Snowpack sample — Buffalo Mountain, Silverthorne, Colorado, USA (1/25/25, 10:11 AM MST)
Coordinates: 39.6222, -106.1139
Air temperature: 22 °F
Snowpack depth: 110 cm
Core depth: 30 cm
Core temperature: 42.8 °F
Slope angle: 12°, slope face: 102°
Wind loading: high
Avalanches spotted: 0
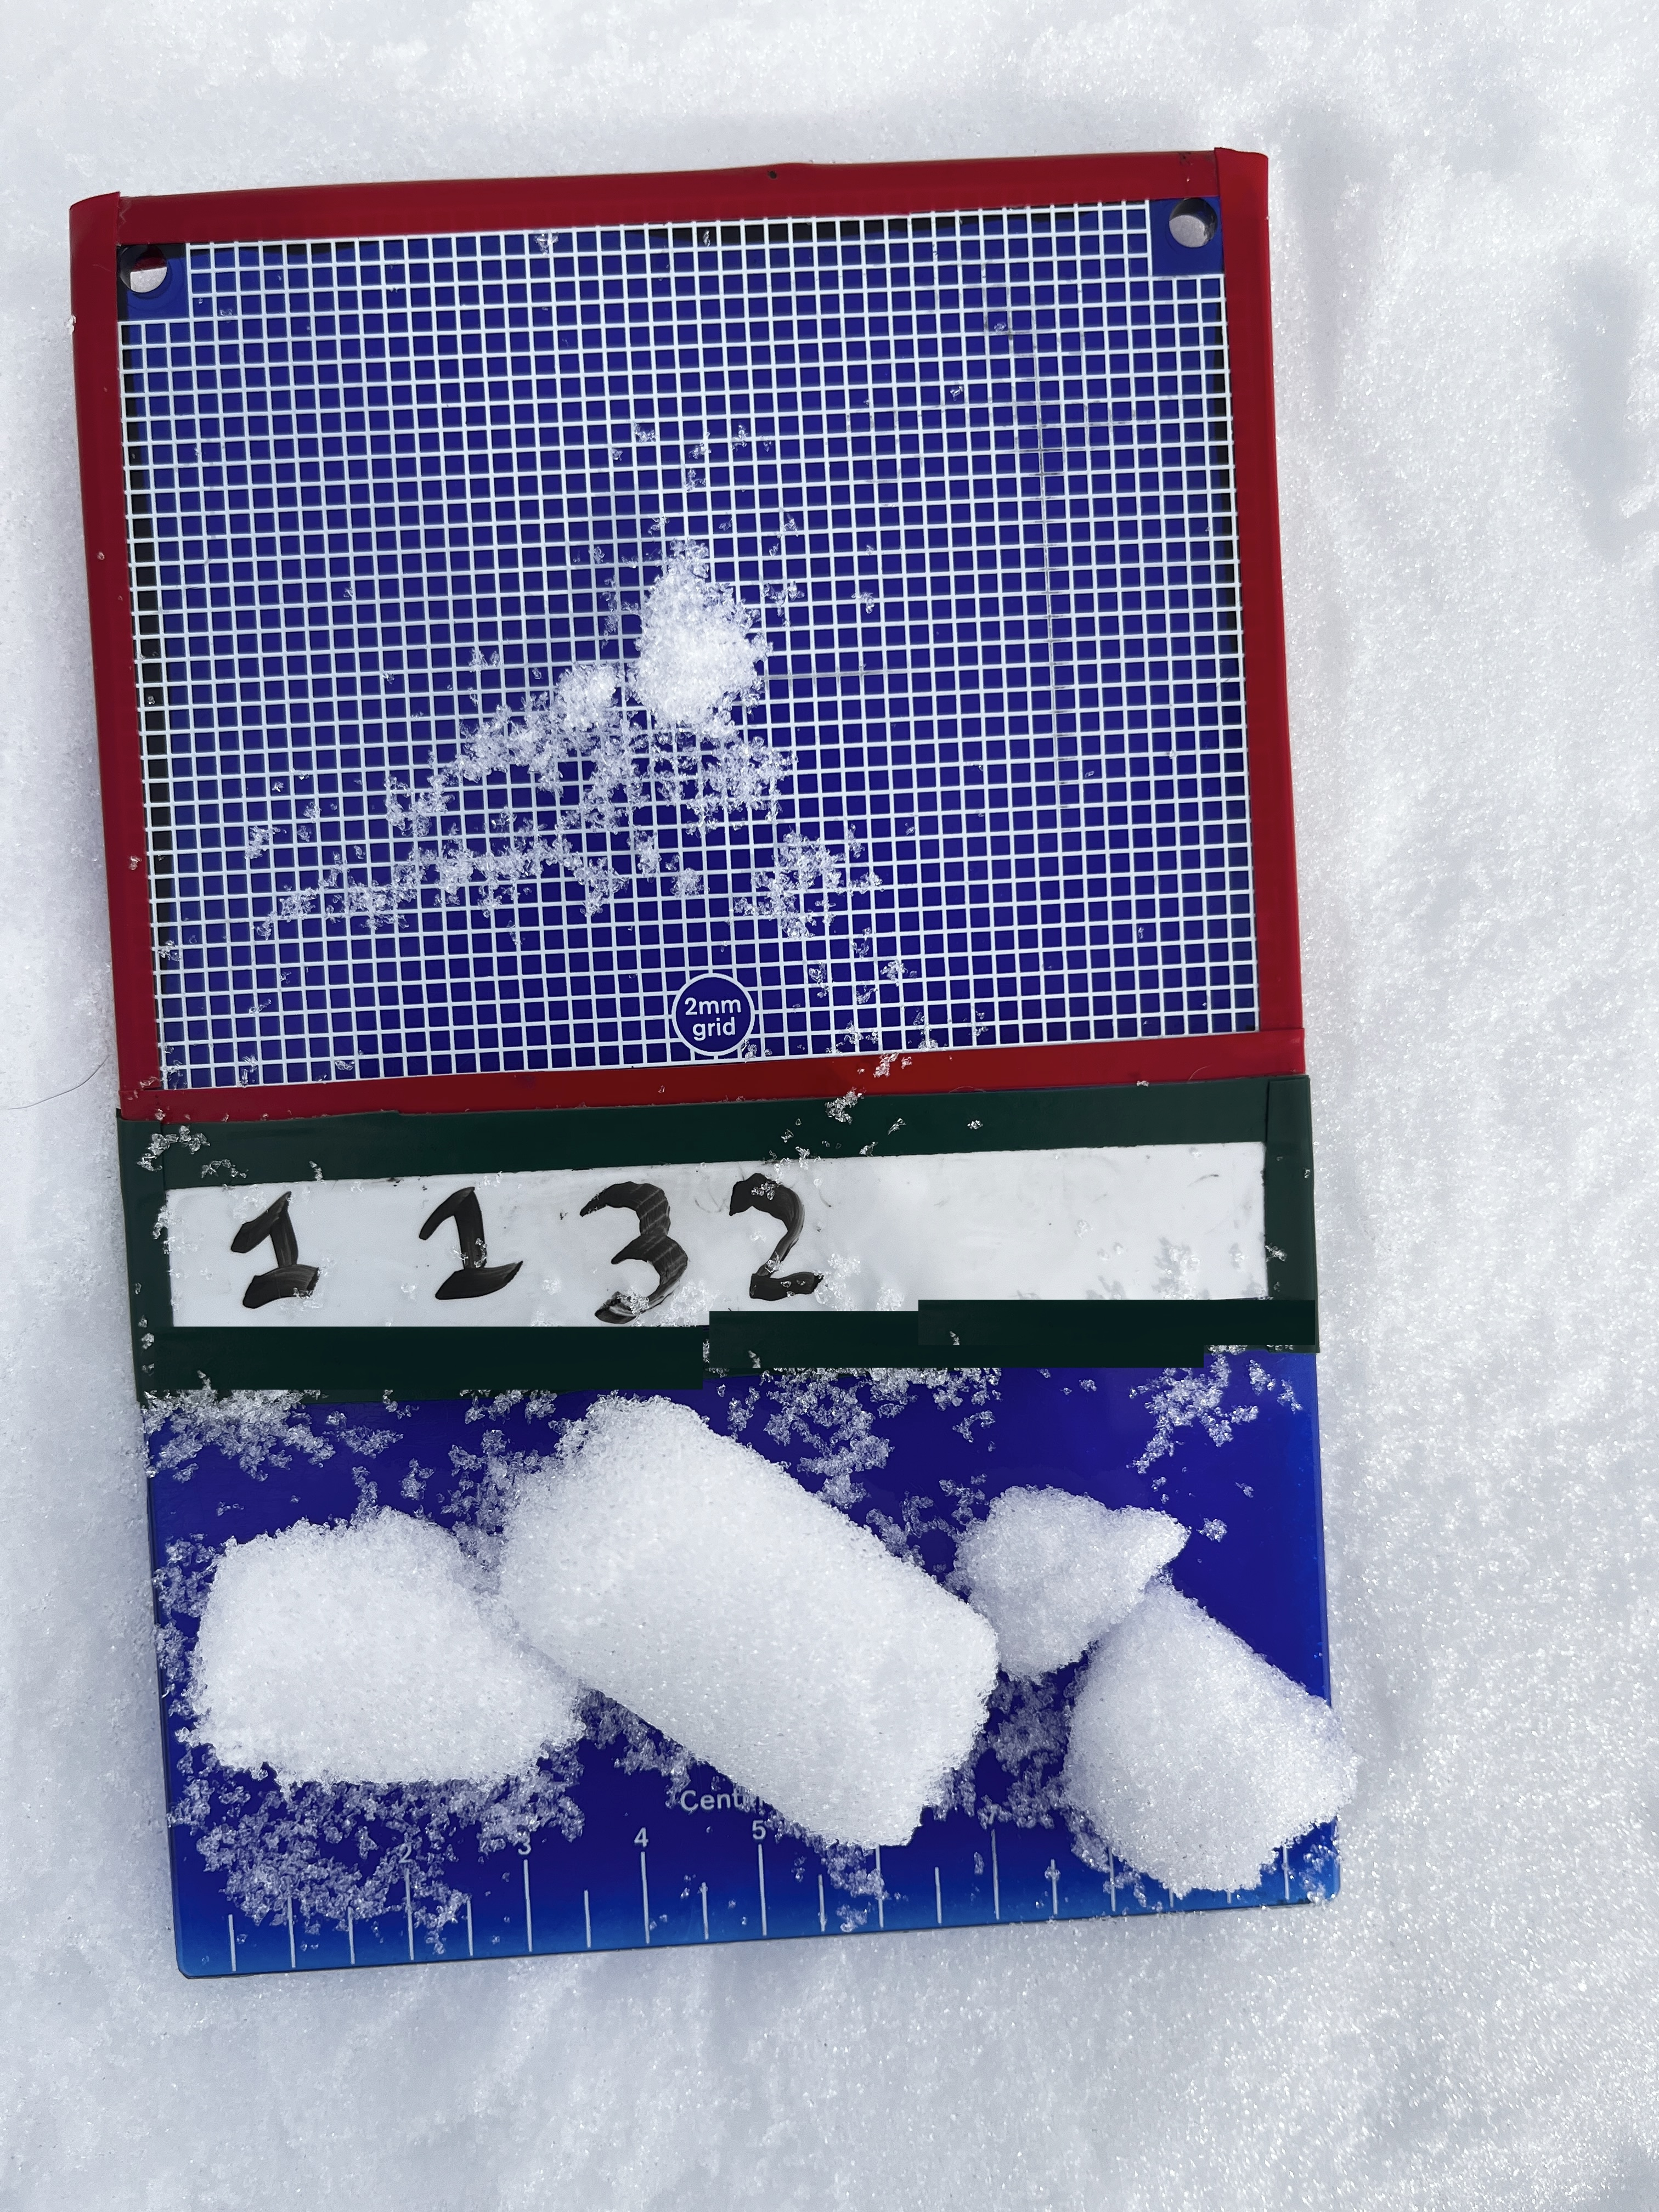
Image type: crystal_card
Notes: No avalanches nearby, collected on the outskirts of a fire break 15 meters from the treeline, on way to Buffalo and Red Mountain